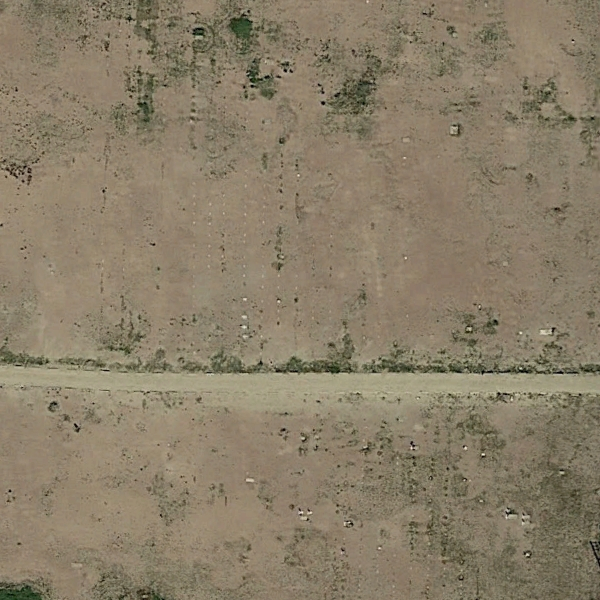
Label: BareLand